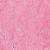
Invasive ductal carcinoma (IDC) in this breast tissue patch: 0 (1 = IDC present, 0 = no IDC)